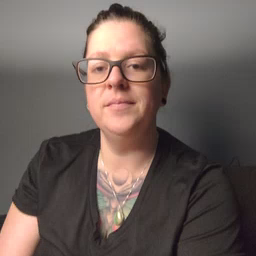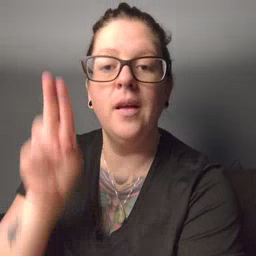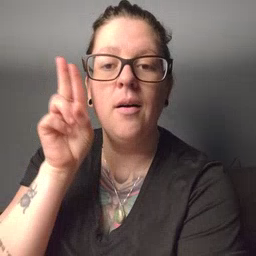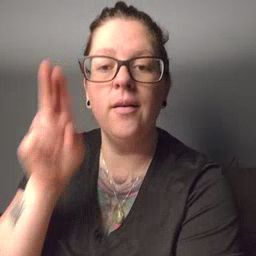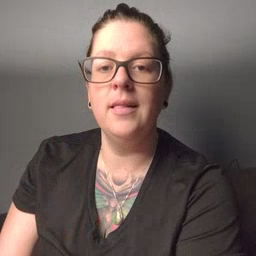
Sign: uncle